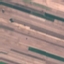
Label: AnnualCrop